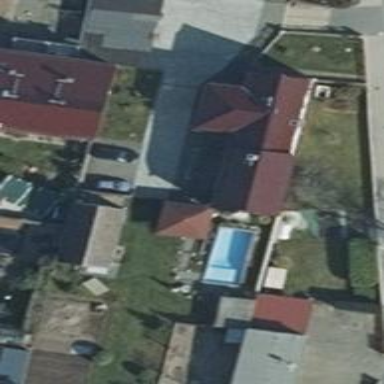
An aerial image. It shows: Swimming pool located in leisure land.